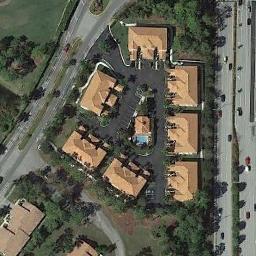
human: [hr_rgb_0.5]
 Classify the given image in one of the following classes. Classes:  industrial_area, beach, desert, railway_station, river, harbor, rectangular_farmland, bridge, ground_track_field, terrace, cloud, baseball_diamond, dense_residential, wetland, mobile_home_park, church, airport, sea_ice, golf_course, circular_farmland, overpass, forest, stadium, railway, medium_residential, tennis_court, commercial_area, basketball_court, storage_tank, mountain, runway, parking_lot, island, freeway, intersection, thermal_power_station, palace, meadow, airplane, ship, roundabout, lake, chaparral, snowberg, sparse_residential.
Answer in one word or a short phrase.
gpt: dense_residential